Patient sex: M
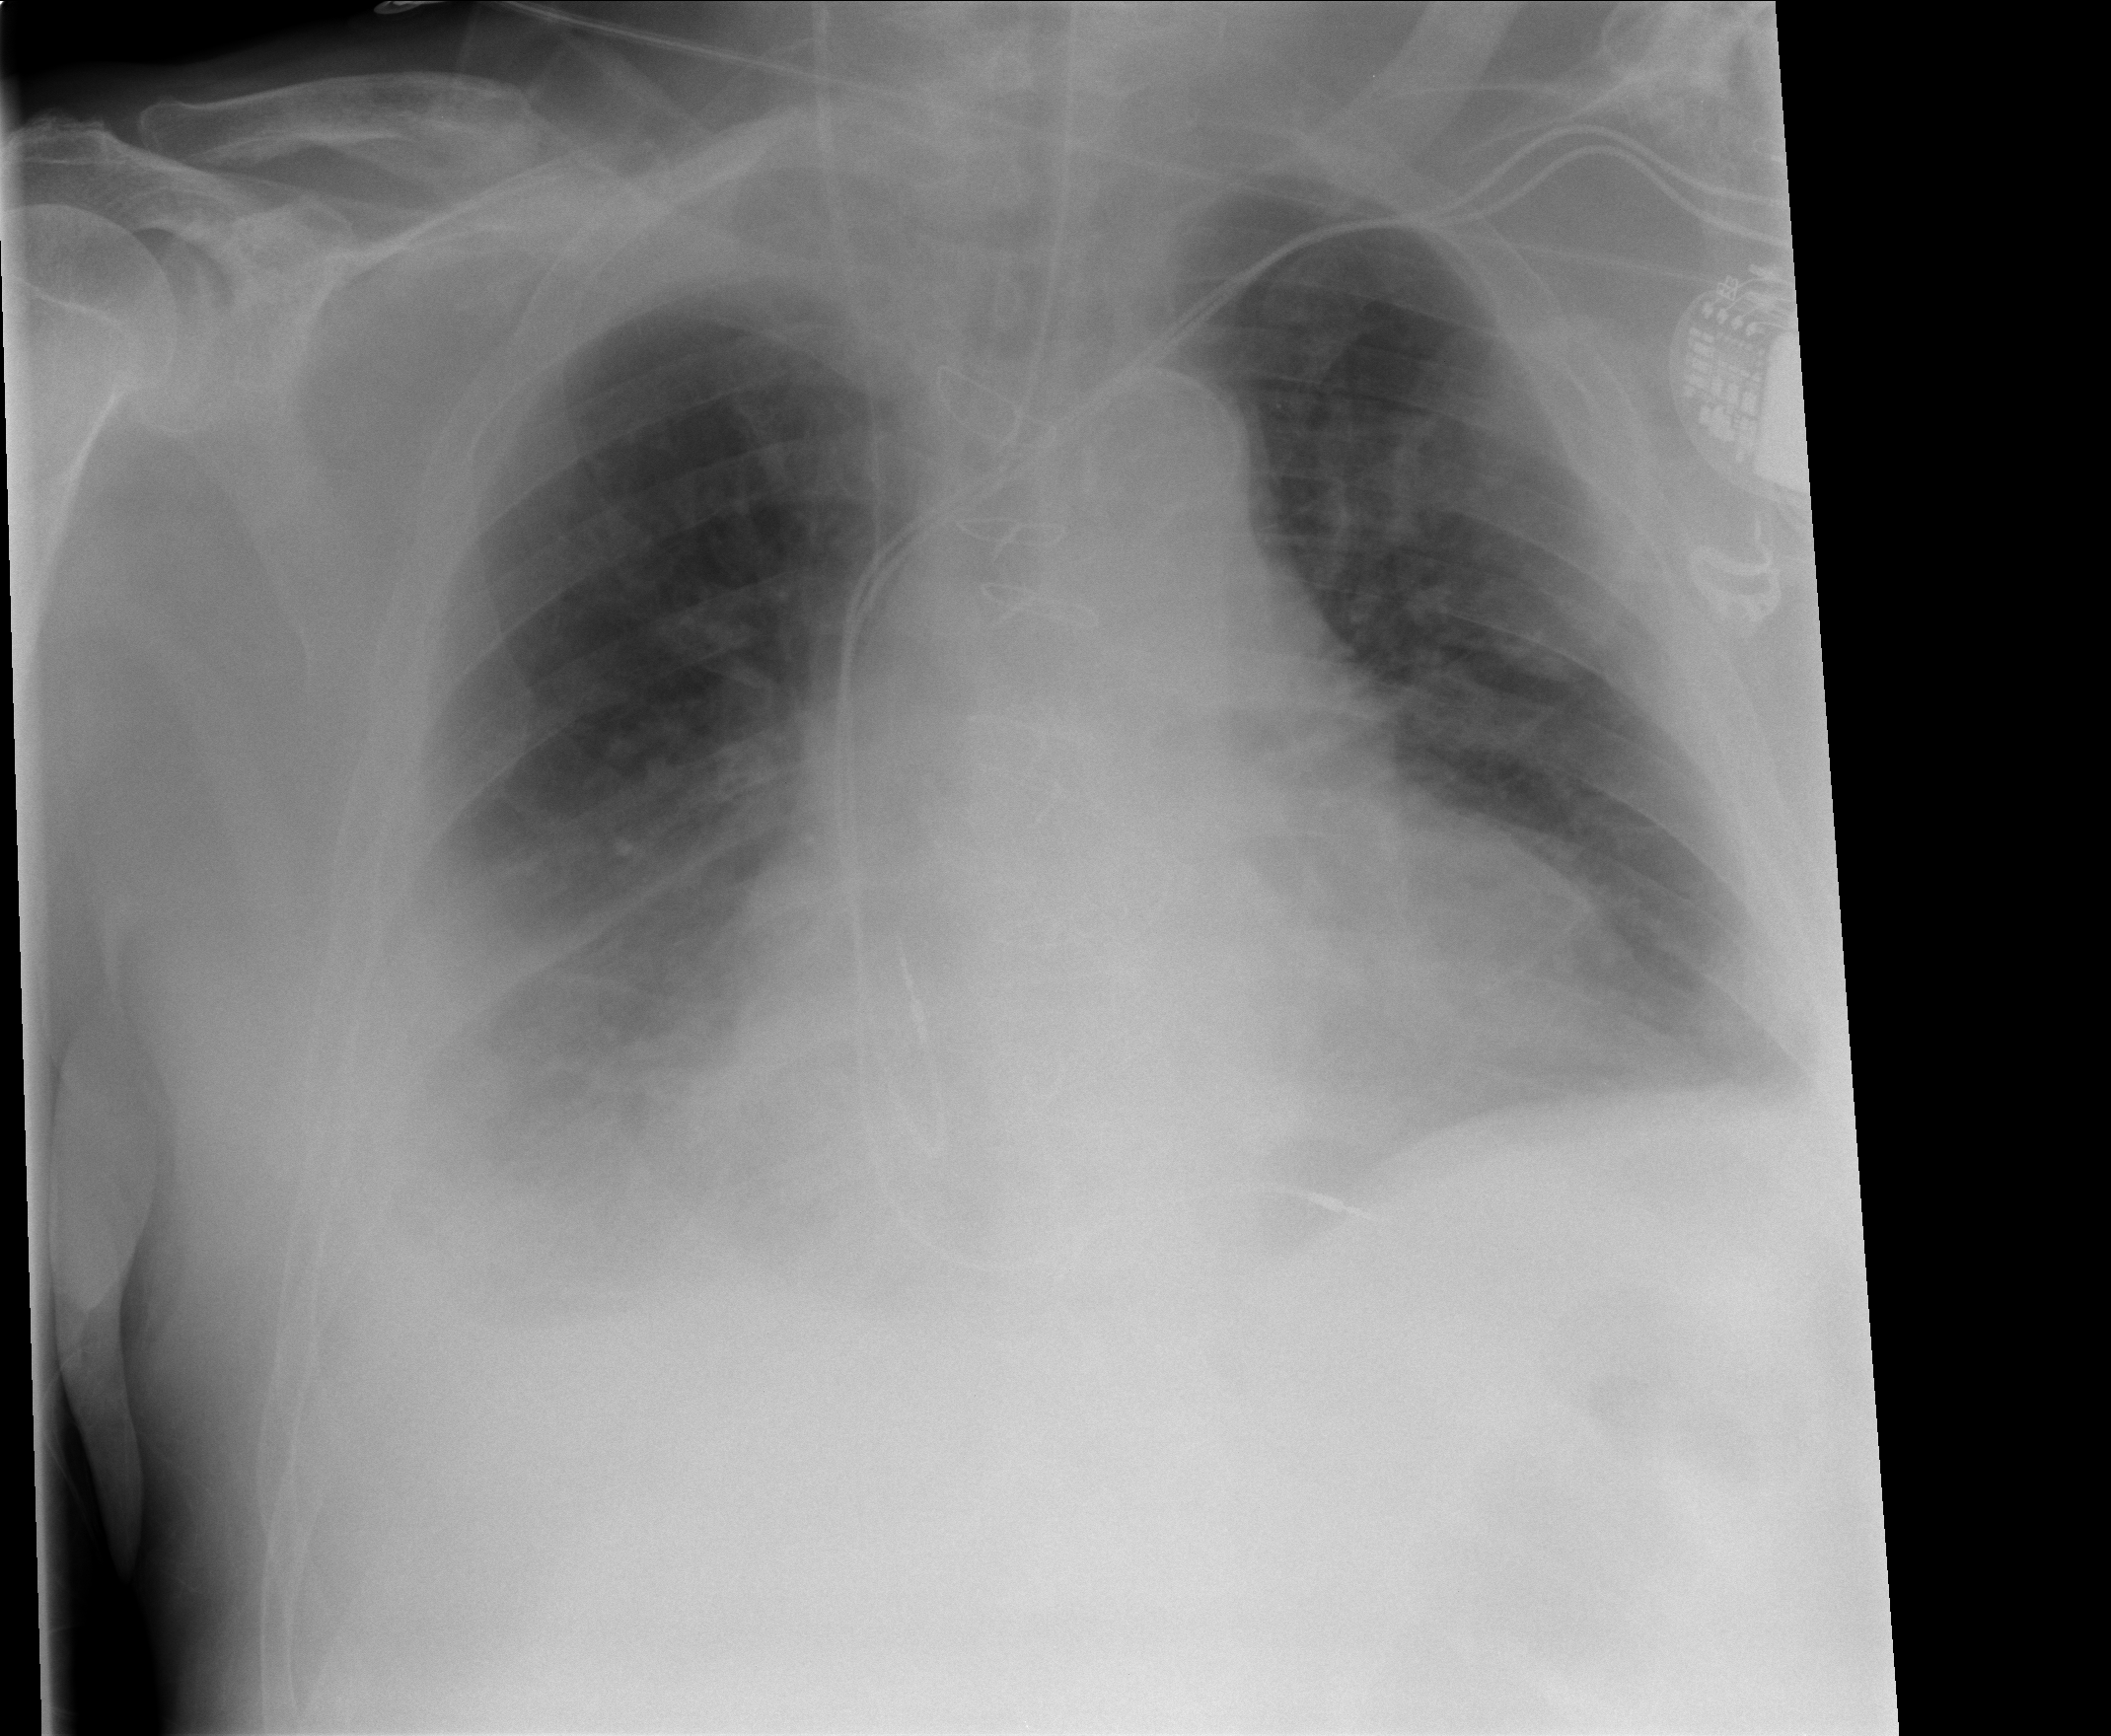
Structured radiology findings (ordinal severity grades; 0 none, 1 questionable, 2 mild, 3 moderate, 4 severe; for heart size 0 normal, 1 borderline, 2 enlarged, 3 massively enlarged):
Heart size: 2
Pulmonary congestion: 2
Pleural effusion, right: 3
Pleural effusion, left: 2
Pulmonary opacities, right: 0
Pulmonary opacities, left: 0
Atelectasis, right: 3
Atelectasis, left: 2